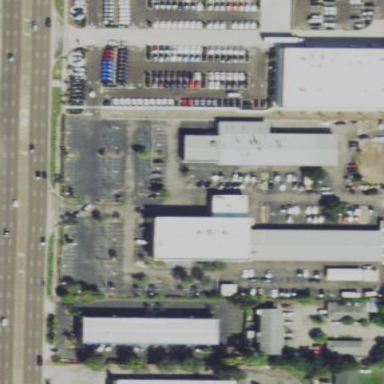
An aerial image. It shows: Shop that sells cars.